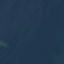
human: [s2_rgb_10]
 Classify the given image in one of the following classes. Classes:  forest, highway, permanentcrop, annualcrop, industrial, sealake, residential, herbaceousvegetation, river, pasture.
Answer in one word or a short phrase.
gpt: SeaLake